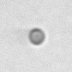
Label: nanoplankton_mix